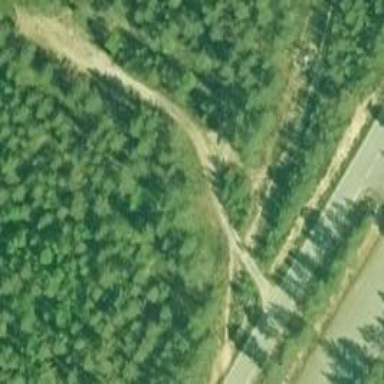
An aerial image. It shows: Path with excellent visibility for trail.